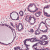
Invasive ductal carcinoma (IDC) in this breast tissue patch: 0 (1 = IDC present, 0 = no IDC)